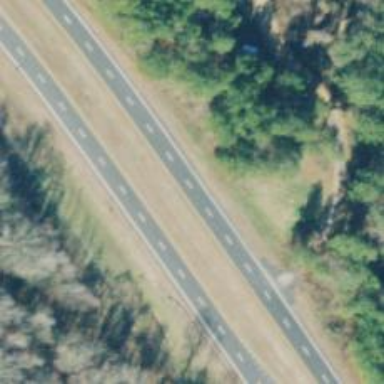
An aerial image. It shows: Asphalt trunk highway.